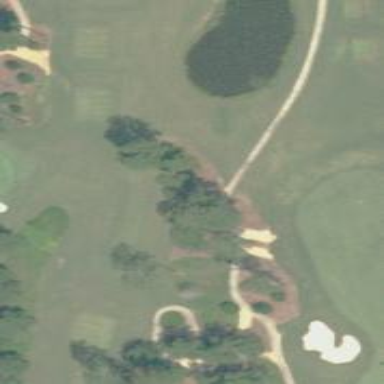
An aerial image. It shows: Path designated for golf carts.